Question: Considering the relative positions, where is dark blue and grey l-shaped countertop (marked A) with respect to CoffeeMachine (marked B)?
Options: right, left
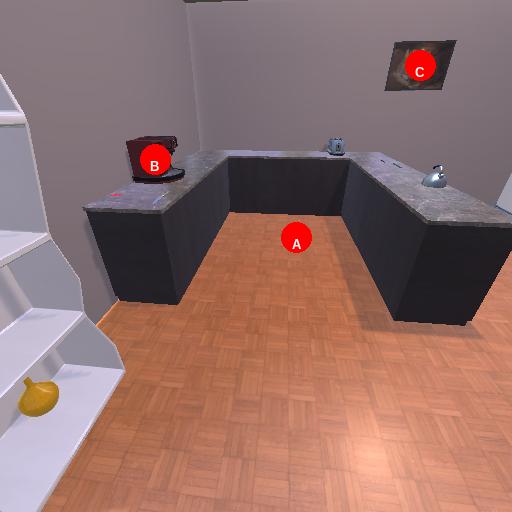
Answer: right